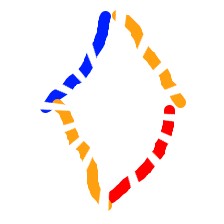
Shape: rhombus